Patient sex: M
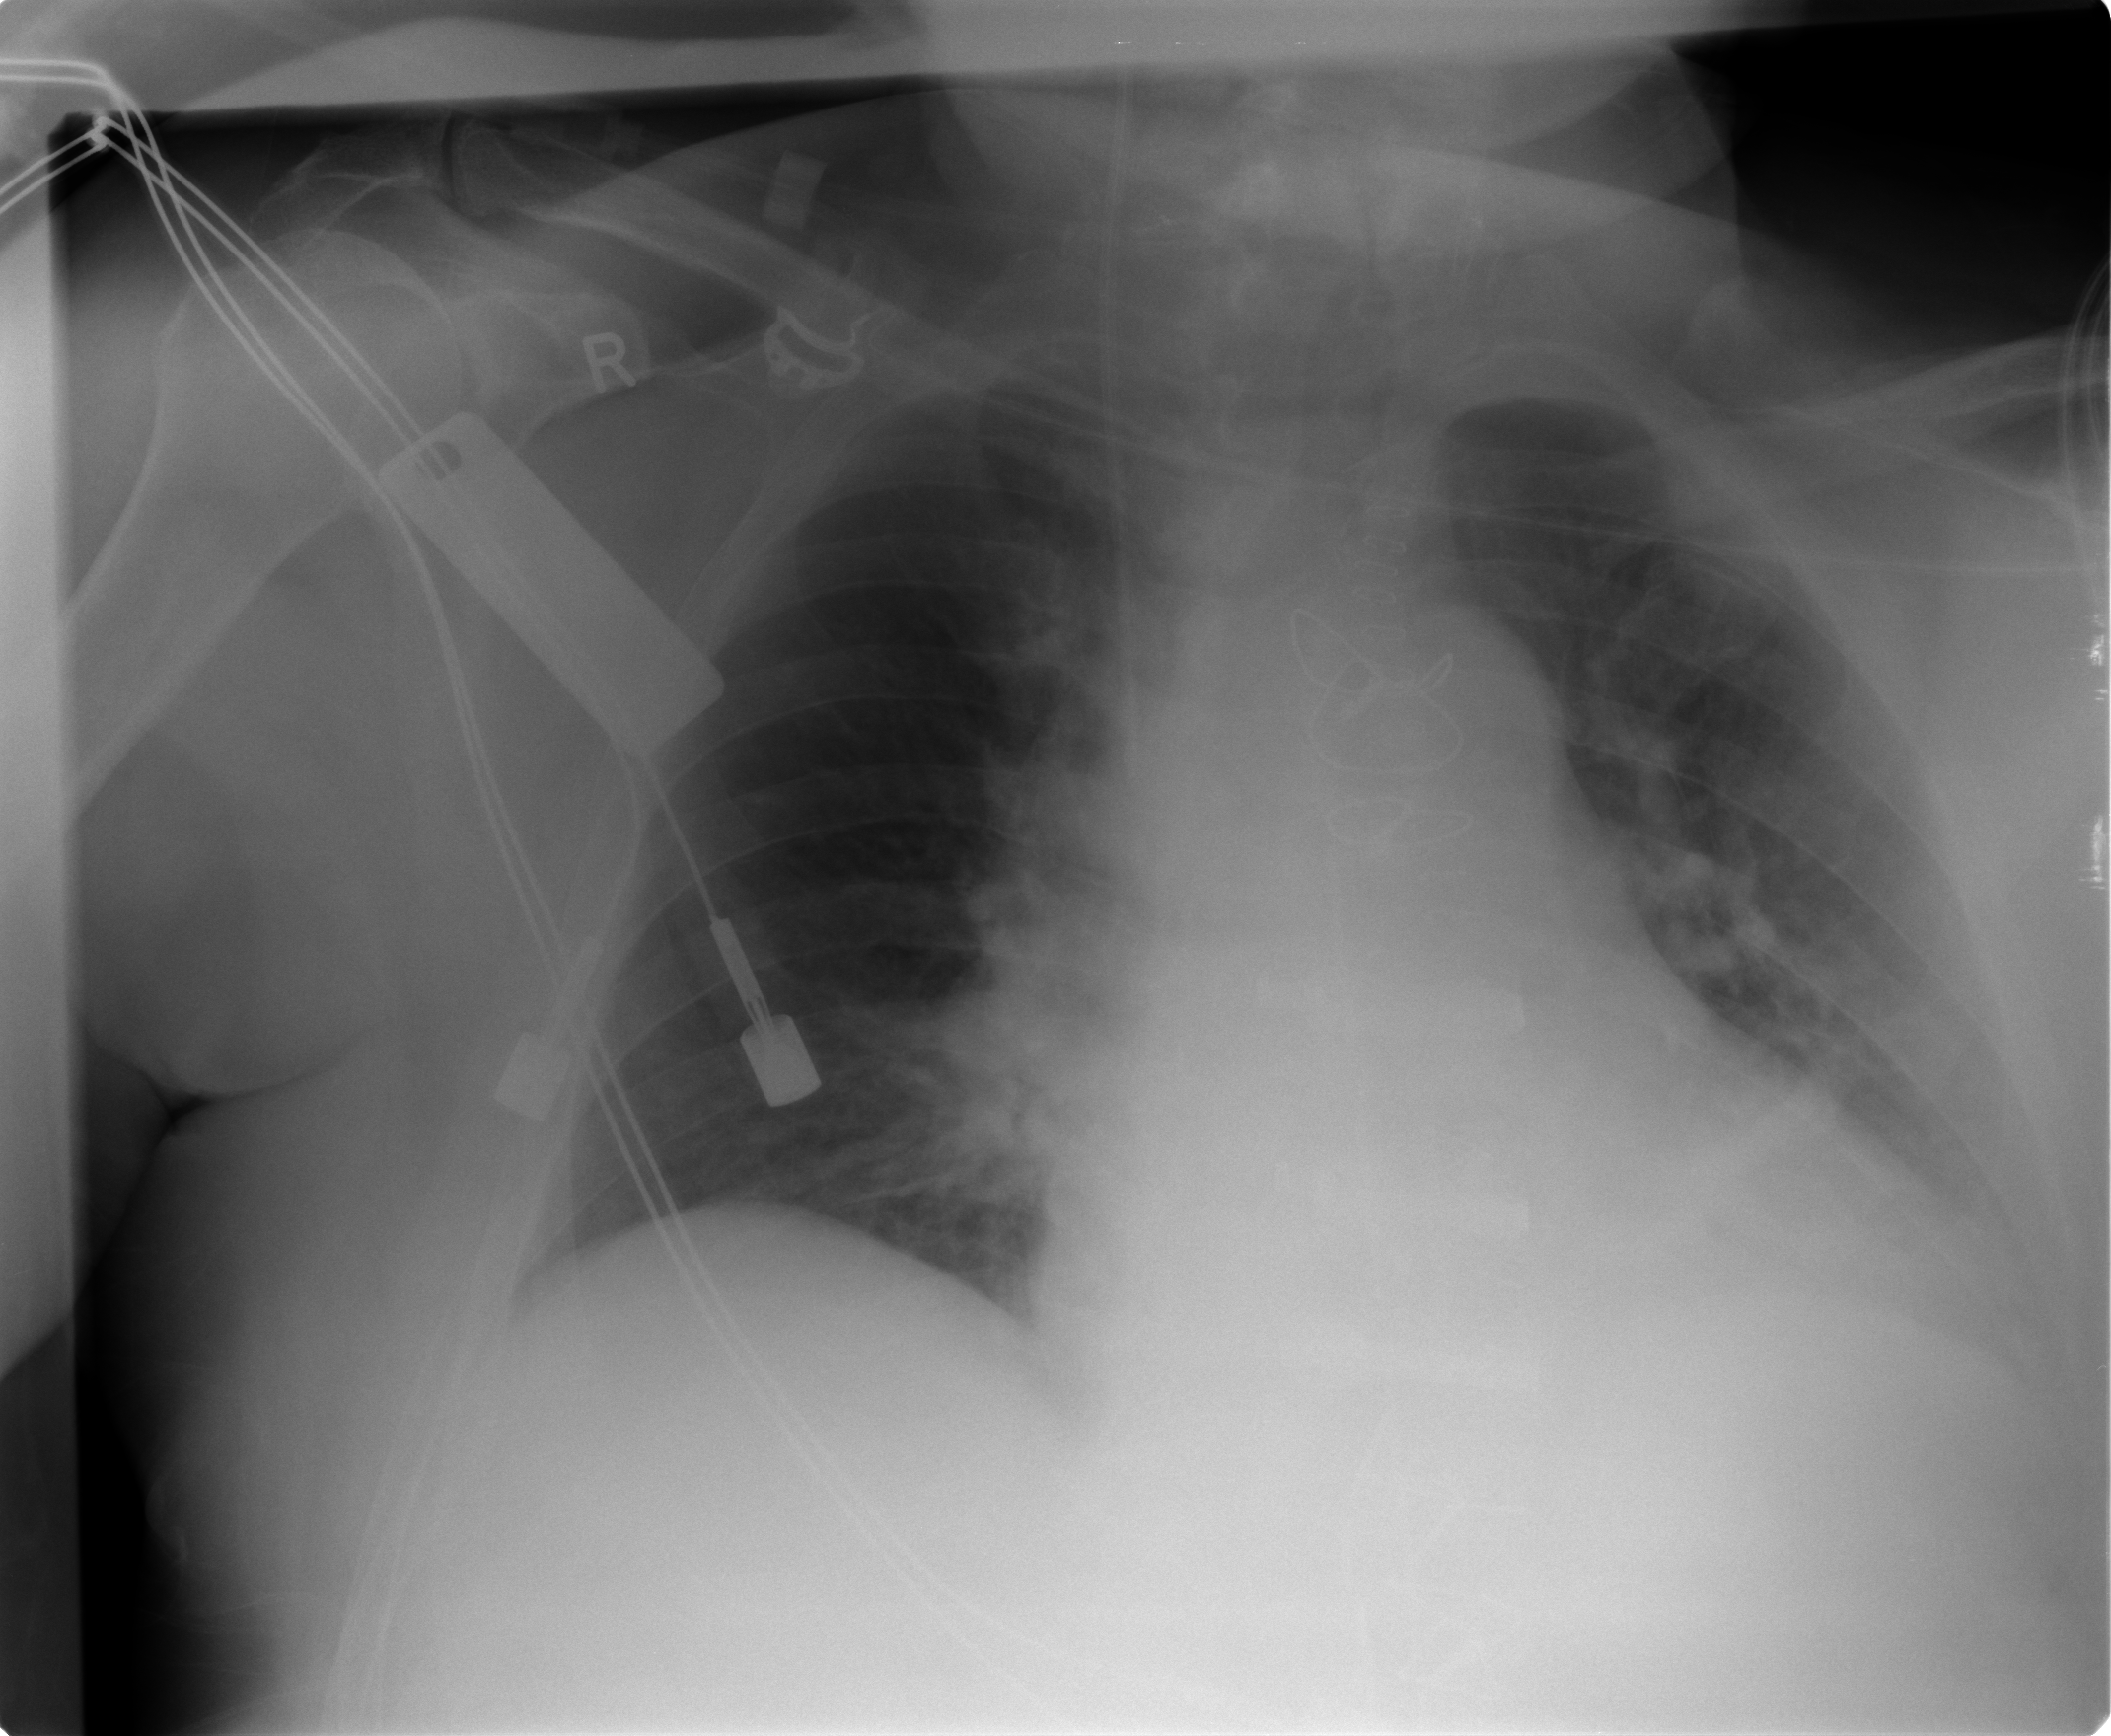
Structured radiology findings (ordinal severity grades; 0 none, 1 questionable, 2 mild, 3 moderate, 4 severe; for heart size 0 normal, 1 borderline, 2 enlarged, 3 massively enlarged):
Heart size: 2
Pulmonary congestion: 2
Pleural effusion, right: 0
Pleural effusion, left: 1
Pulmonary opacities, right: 0
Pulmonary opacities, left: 2
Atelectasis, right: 2
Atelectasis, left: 1